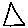
Label: triangle